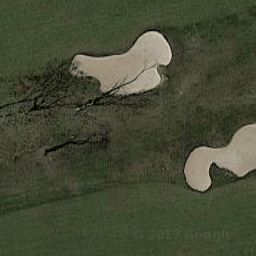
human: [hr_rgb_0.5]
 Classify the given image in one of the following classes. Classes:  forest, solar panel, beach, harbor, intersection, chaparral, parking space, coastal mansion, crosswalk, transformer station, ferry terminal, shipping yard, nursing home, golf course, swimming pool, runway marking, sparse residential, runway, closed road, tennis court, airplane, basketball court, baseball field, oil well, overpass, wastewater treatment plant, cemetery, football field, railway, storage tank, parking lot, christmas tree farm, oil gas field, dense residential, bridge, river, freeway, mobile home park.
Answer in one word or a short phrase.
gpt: golf course